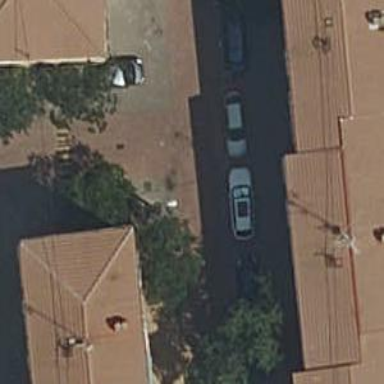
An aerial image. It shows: Living street.